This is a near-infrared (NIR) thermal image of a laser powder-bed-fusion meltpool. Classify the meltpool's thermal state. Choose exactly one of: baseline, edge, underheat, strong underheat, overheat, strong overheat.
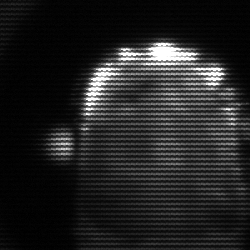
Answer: baseline